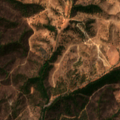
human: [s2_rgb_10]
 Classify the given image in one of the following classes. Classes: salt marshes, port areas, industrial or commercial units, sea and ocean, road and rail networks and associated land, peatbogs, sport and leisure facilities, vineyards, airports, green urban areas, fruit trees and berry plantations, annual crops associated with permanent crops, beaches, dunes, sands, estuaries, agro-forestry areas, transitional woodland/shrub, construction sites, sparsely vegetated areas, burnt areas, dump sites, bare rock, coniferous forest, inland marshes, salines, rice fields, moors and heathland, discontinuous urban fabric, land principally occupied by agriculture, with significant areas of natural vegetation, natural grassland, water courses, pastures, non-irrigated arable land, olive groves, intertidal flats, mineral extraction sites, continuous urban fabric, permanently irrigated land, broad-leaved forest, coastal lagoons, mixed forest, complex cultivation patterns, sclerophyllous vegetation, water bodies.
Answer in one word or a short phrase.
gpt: pastures, broad-leaved forest, sclerophyllous vegetation, transitional woodland/shrub